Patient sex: F
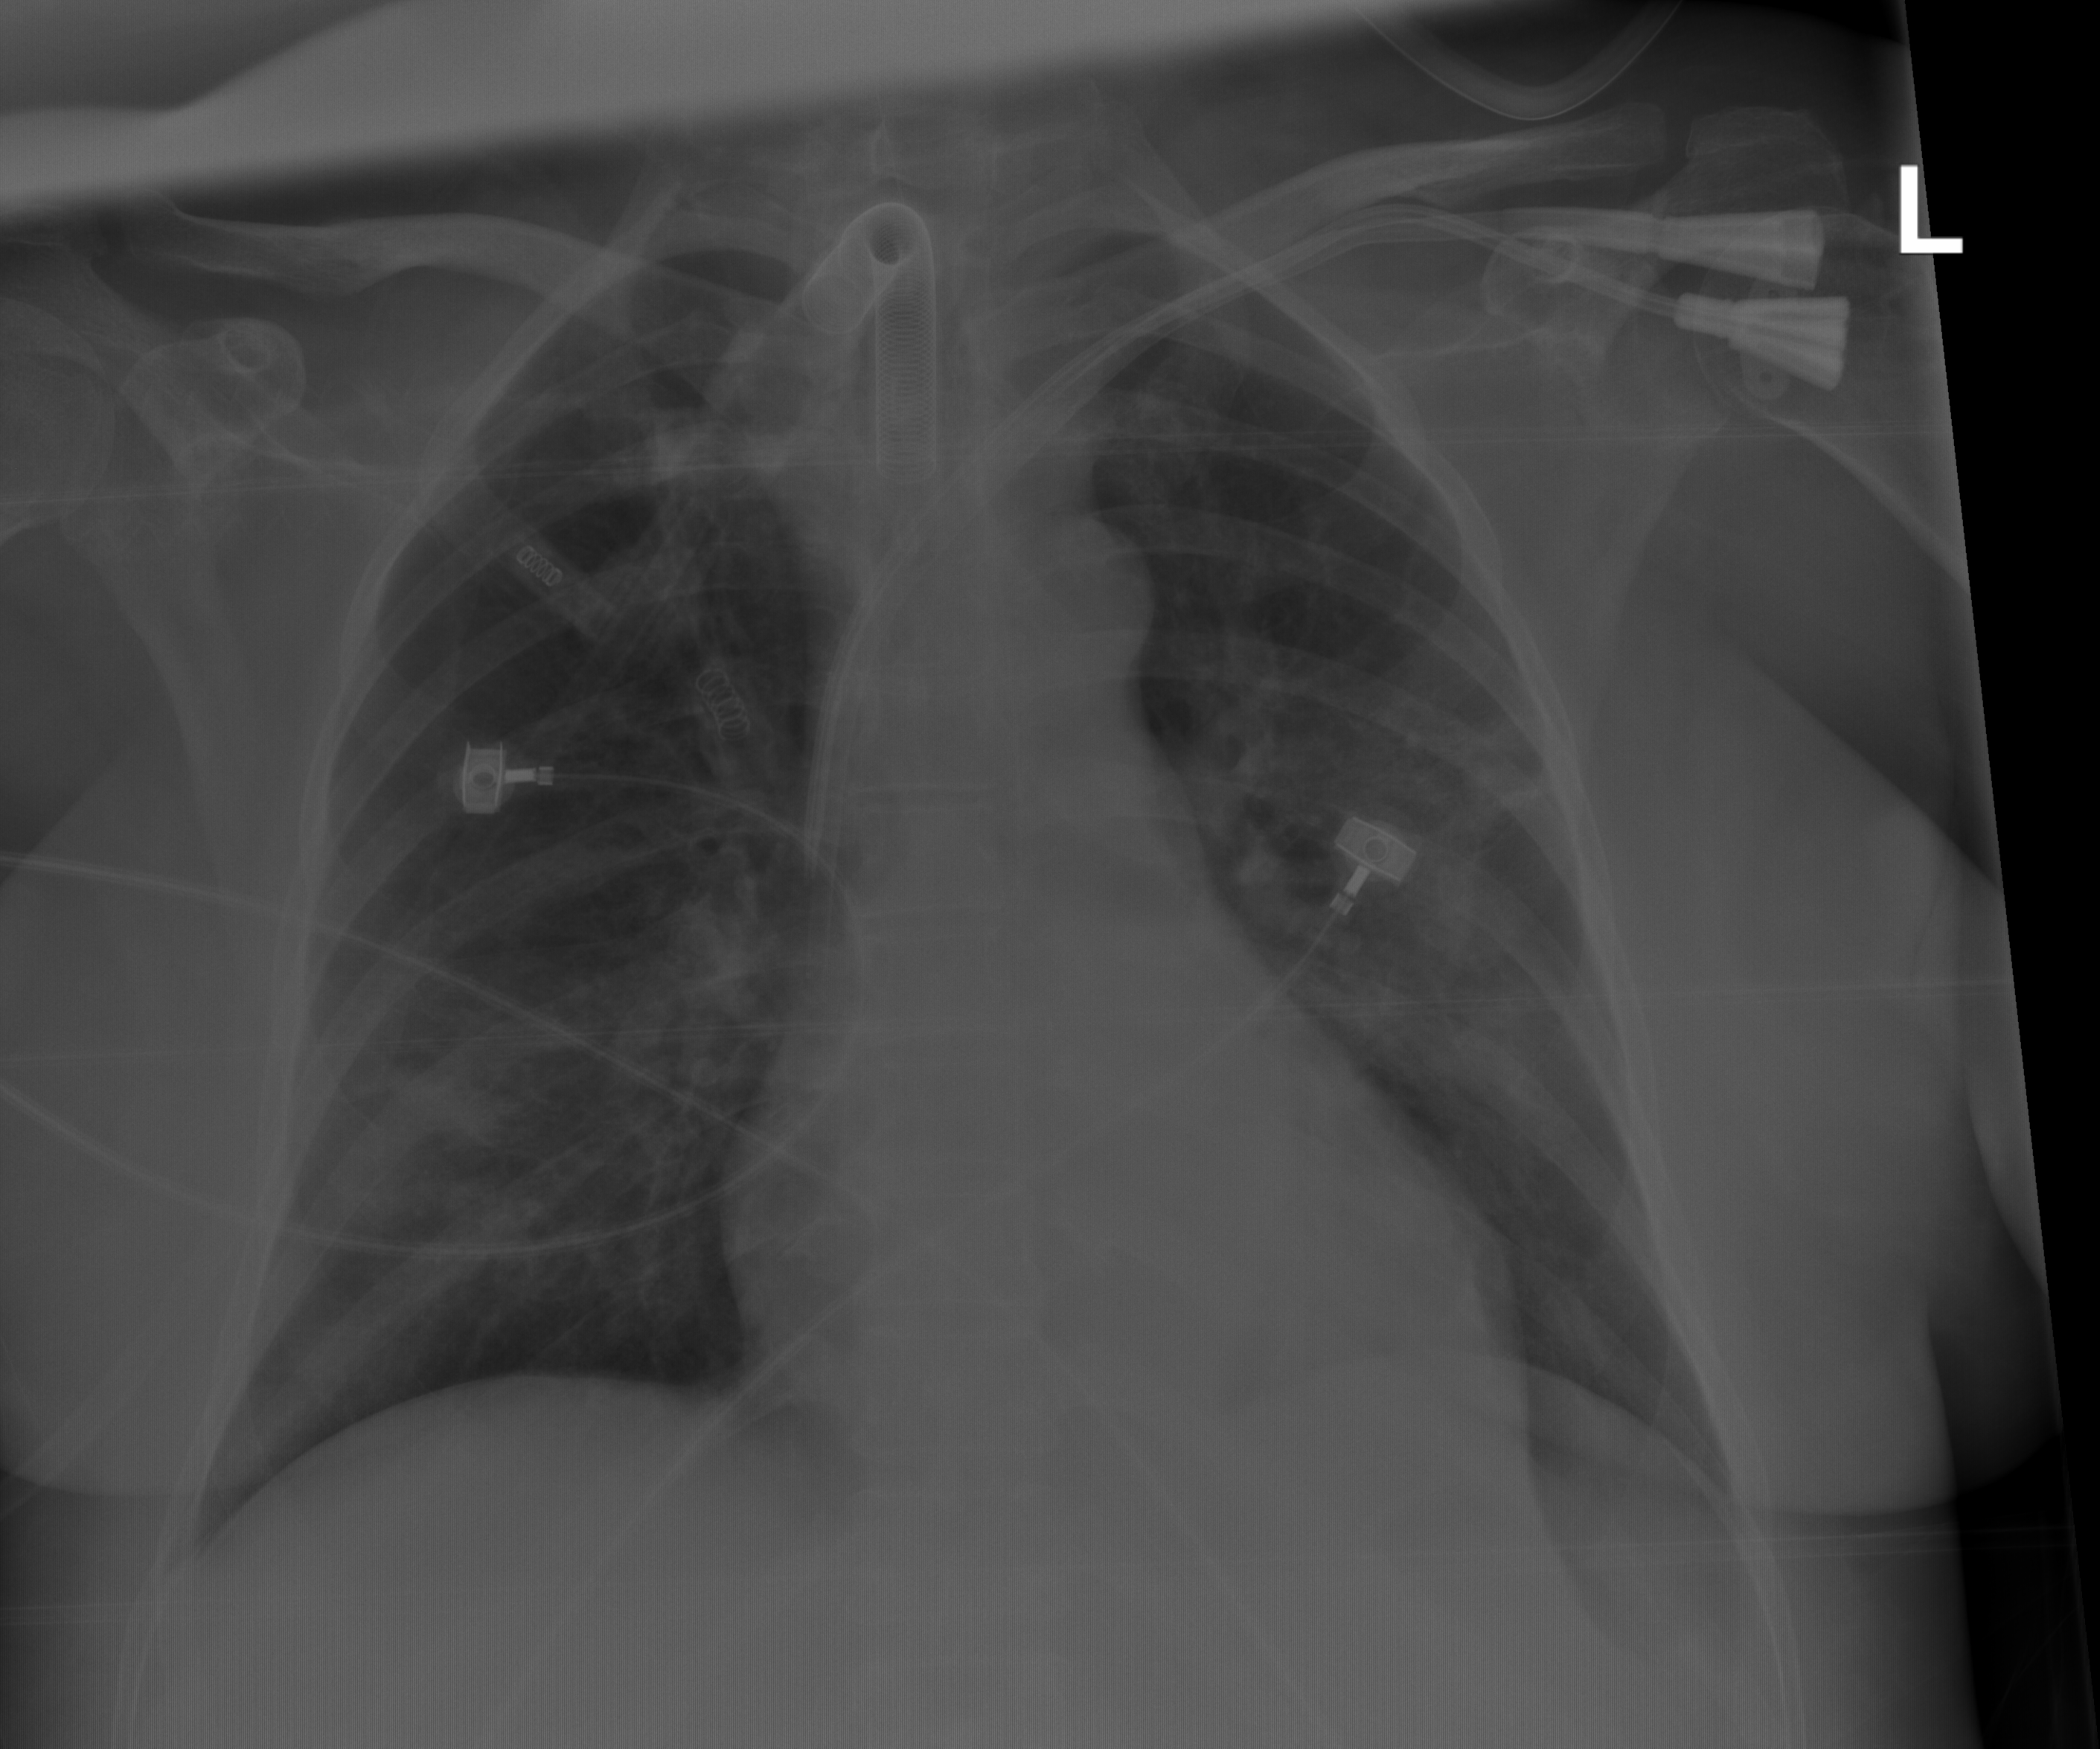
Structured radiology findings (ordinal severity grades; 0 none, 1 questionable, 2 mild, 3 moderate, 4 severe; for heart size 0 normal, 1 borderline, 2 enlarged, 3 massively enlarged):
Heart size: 0
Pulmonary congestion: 0
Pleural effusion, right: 0
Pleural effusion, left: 0
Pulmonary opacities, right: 2
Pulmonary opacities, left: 2
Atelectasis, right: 2
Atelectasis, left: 2